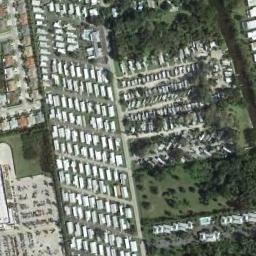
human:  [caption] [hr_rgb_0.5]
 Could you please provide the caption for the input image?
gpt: Many buildings of different shapes and sizes are in mobile home parks .

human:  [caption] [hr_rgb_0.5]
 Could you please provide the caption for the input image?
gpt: There are many white buildings and green trees in the mobile home park .

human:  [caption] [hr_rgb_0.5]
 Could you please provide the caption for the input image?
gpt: The dense mobile home park has lots of neatly arranged white mobile homes and trees .

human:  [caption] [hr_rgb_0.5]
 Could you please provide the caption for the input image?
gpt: The mobile home park is next to the grass and trees .

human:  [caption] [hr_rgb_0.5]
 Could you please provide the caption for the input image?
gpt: There are four rows of white mobile homes and a U-shaped path .